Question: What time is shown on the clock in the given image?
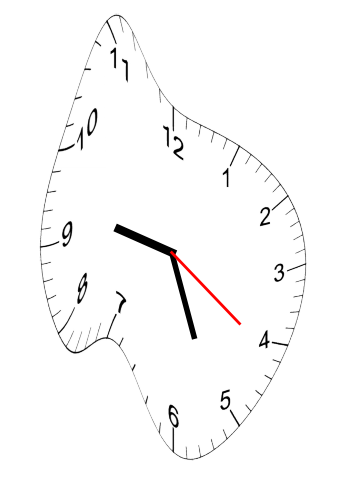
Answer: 09:26:21